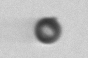
Label: bead